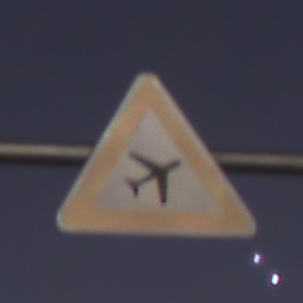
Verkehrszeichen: FlugbetriebLinks
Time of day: Night
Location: Outdoor (Suburban)
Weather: PartlyCloudy
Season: NotSpecified
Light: Artificial